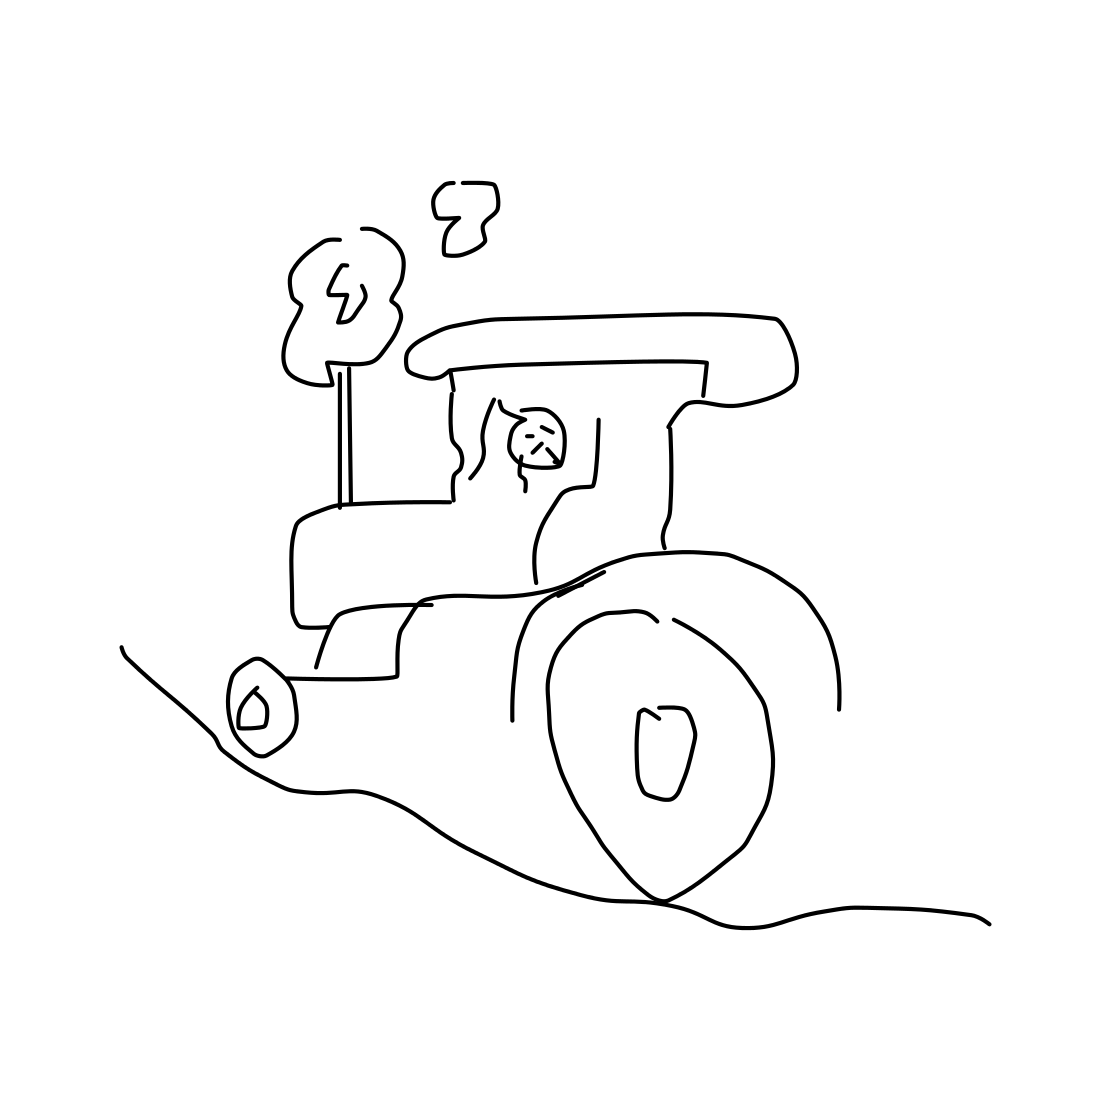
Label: tractor